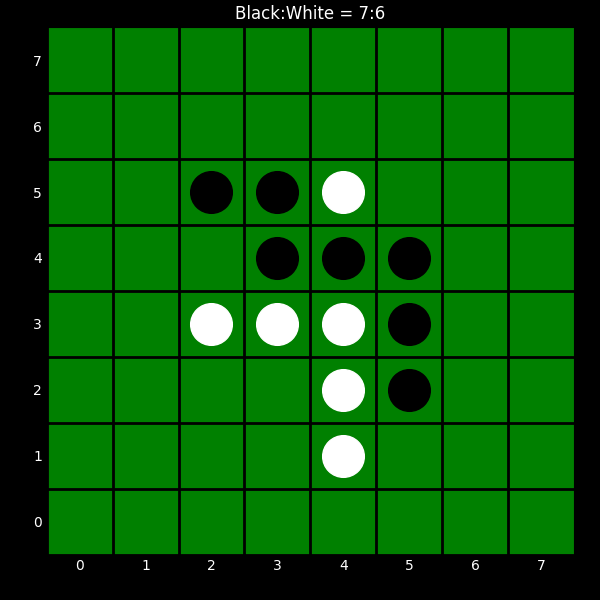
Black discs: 7
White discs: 6